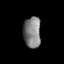
Tissue: lung
Cell type: Others
Senescence score: 0.2161
Nuclear area (px): 521
Mean DAPI intensity: 129.217